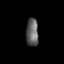
Tissue: skin
Cell type: Epithelial cells
Senescence score: 0.1803
Nuclear area (px): 340
Mean DAPI intensity: 96.924